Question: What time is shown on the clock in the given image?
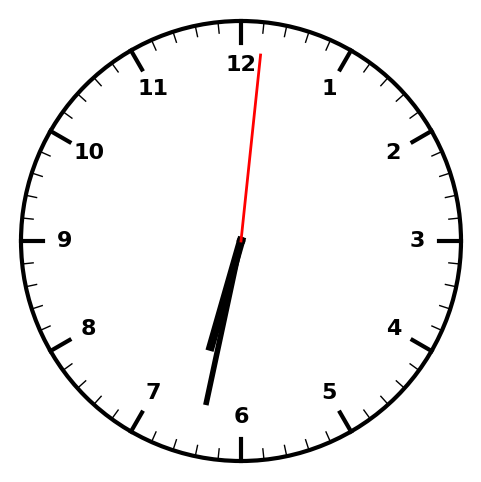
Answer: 06:32:01